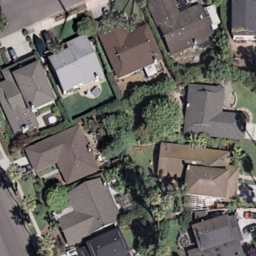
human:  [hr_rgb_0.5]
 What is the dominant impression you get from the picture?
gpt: medium residential